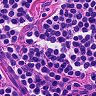
Metastatic tissue present: no